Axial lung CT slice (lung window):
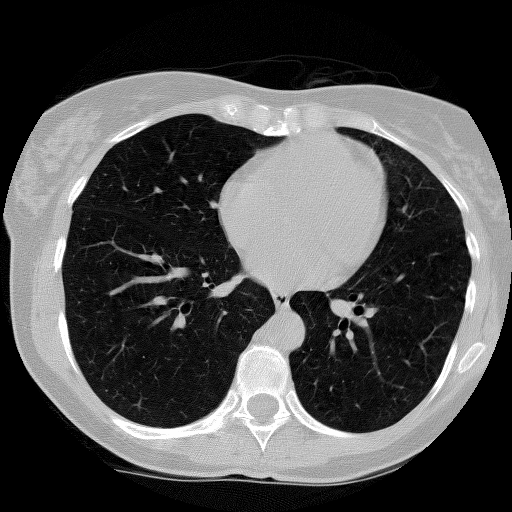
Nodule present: no